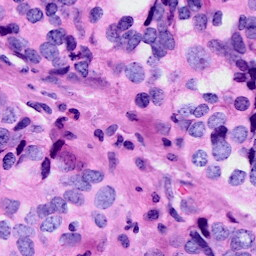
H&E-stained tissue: Breast